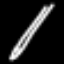
Label: pencil